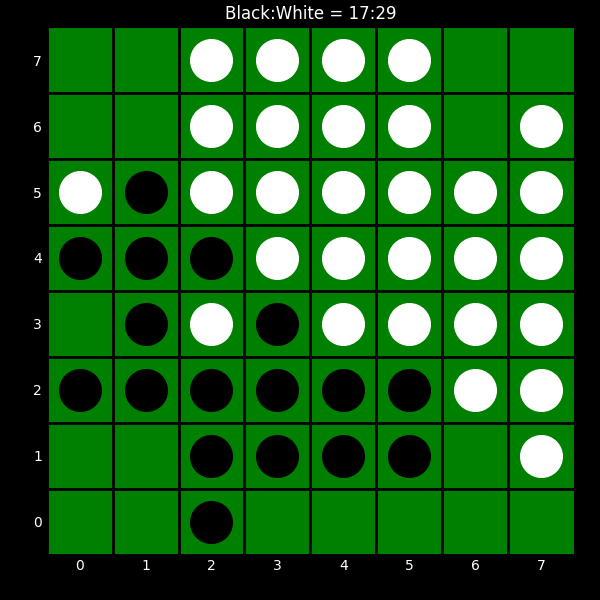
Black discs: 17
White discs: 29